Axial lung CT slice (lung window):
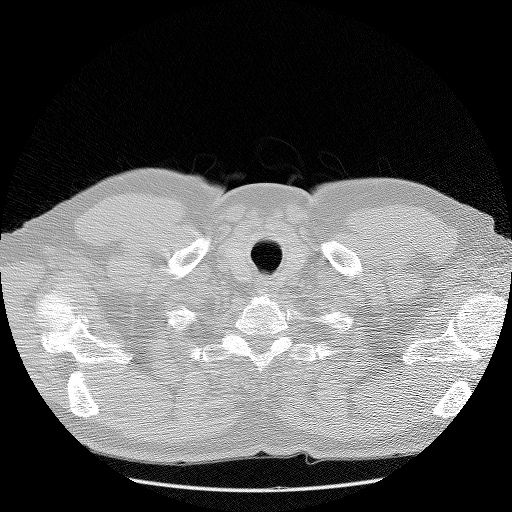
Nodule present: no